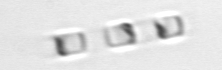
Label: Skeletonema